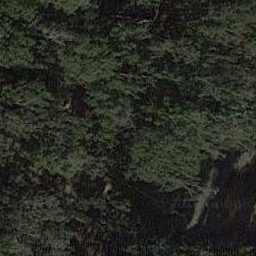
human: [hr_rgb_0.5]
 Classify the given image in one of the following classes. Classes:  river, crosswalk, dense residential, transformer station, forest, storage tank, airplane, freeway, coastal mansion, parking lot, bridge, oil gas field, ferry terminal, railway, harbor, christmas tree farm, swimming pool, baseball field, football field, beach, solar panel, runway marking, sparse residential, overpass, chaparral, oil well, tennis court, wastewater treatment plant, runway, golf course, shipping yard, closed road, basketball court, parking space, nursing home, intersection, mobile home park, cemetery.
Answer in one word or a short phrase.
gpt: forest